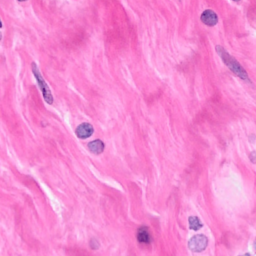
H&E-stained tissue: Breast